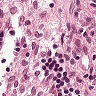
Metastatic tissue present: no